Question: I have a console program that draws a shape based on length and breadth entered by the user. When this is done. I want to ask the user if he wants to draw another shape and if yes. It should restart the program. Also, when the user is asked to enter Y for Yes or N for No. I want to ensure that the user cannot outside these two letters. I am currently using this in my main method.
'''
DrawShape mn = new DrawShape();
mn.ans = "y";
while (mn.ans.ToLower() == "y")
{
try
{
mn.Lenght();
Console.WriteLine();
mn.Breadth();
Console.WriteLine();
mn.Draw();
Console.WriteLine("
");
mn.Remark();
Console.WriteLine("
DO YOU WANT TO REDRAW A SHAPE?
PRESS Y - YES or N - NO");
mn.ans = Console.ReadLine();
Console.WriteLine();
while (mn.ans.ToLower() != "y" || mn.ans.ToLower() != "n")
{
Console.WriteLine("
PLEASE PRESS Y - YES or N - NO");
mn.ans = Console.ReadLine();
}
}
catch (Exception e)
{
Console.WriteLine("
" + e.Message);
Console.WriteLine();
}
}
'''
This doesn't work as this is the output i get

This shows that whatever i input, the error message is still shown.
Please what am i doing wrong?
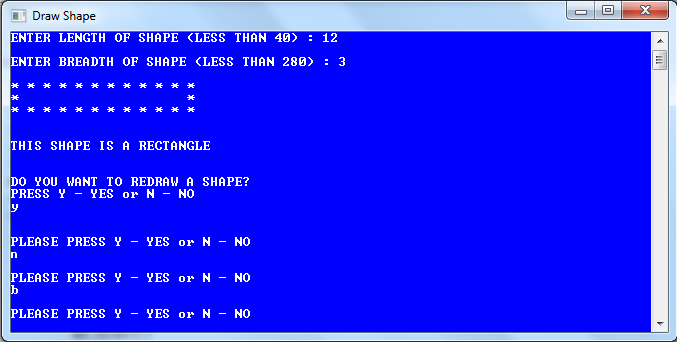
Answer: You use the wrong operator, use '&&' instead of '||':
'''
while (mn.ans.ToLower() != "y" && mn.ans.ToLower() != "n") {
Console.WriteLine("
PLEASE PRESS Y - YES or N - NO");
mn.ans = Console.ReadLine();
}
'''
Or this:
'''
while (!(mn.ans.ToLower() == "y" || mn.ans.ToLower() == "n")) {
Console.WriteLine("
PLEASE PRESS Y - YES or N - NO");
mn.ans = Console.ReadLine();
}
'''
: You should store 'mn.ans.ToLower()' to a variable to avoid duplicated code.
You can also try using 'Equals' method which supports comparing string case-insensitively via the 'StringComparison.CurrentCultureIgnoreCase' passed in.